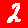
Digit: 2